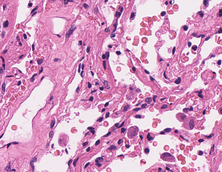
Tumor epithelial tissue: no
Tumor-associated stroma tissue: no
Normal tissue: yes